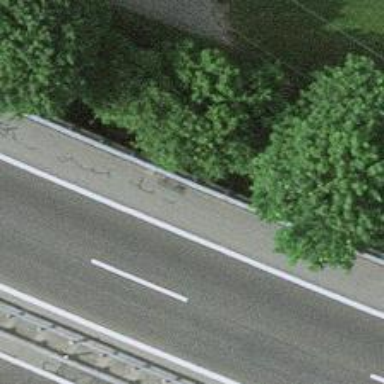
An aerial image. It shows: Set of steps on the road.